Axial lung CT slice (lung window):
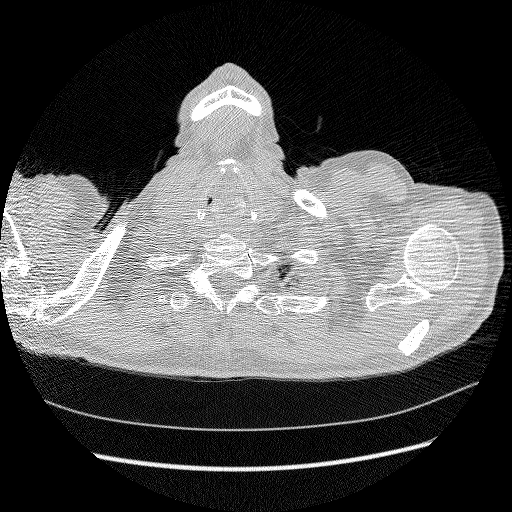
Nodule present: no